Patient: sex F, age 69
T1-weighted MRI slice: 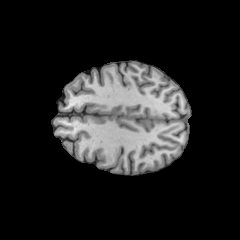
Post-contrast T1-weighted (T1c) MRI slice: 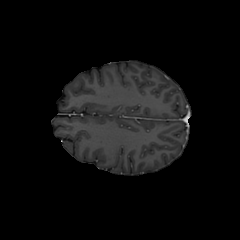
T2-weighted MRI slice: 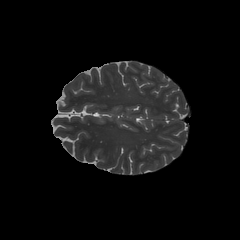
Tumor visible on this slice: no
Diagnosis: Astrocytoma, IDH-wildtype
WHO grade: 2